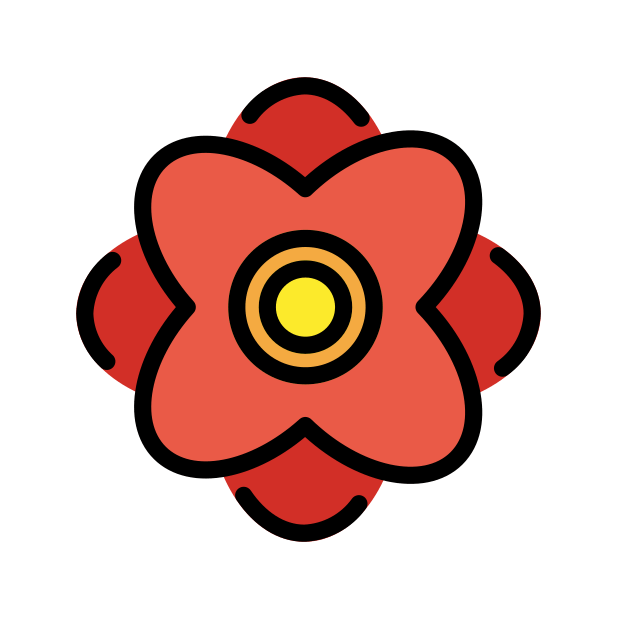
rosette